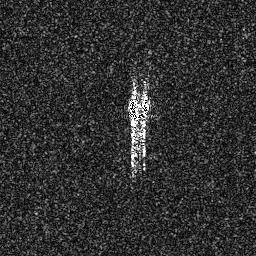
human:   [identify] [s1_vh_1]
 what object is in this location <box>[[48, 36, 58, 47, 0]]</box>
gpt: <ref>1 medium ship at the center</ref>